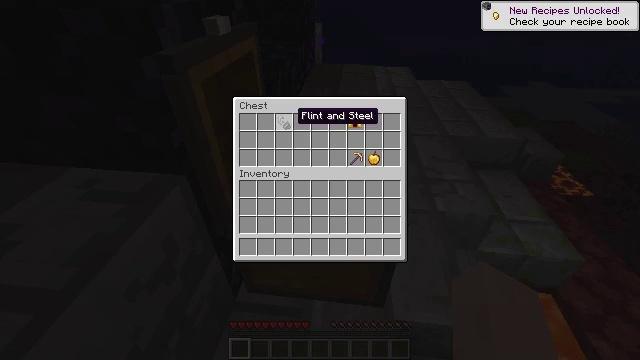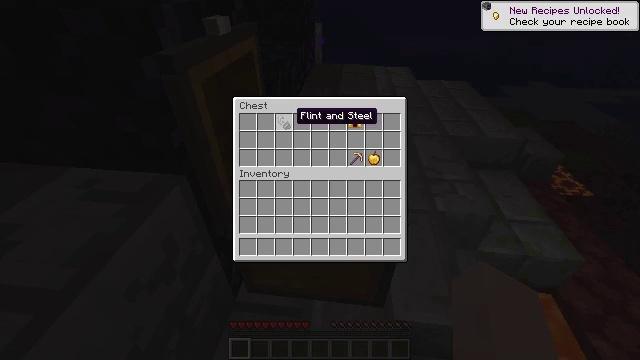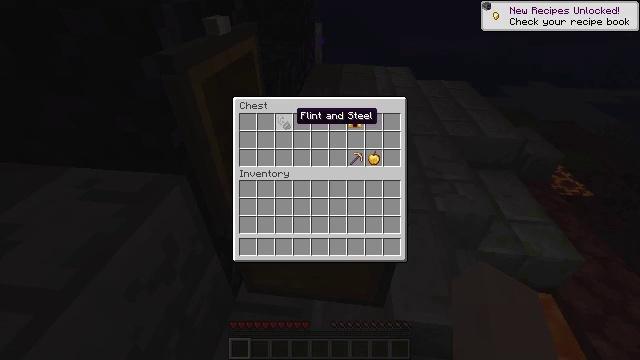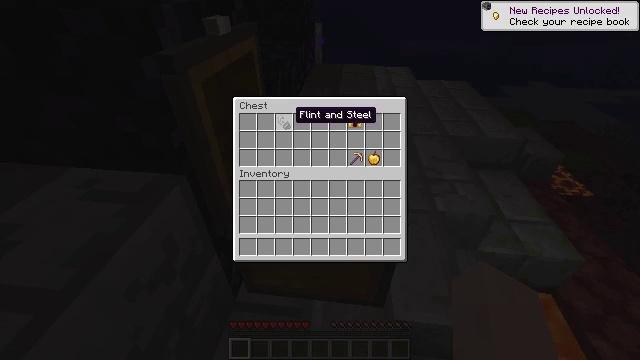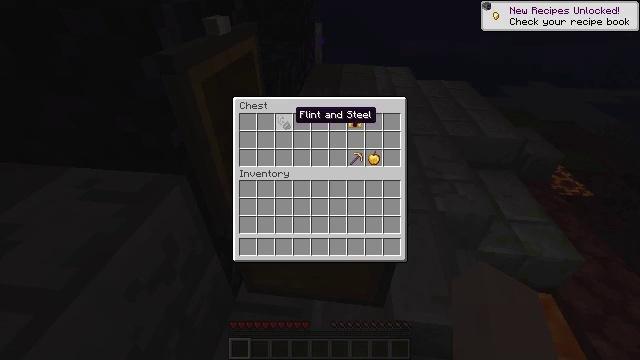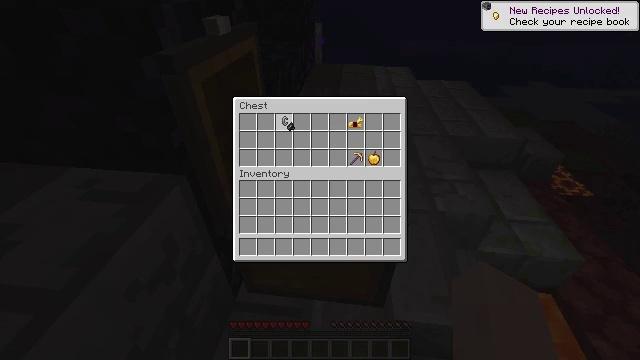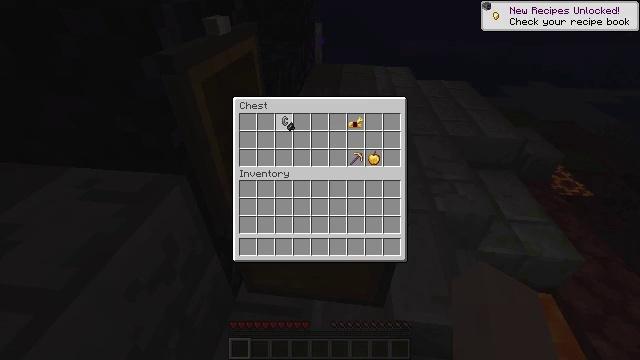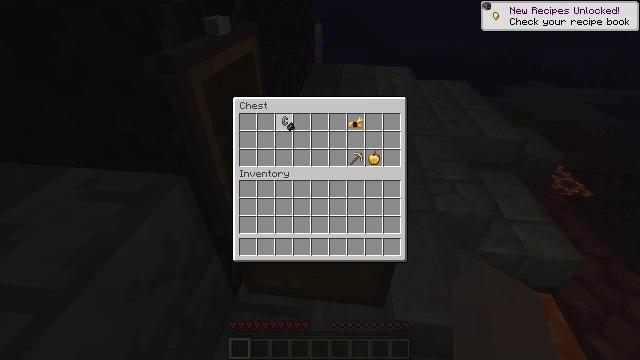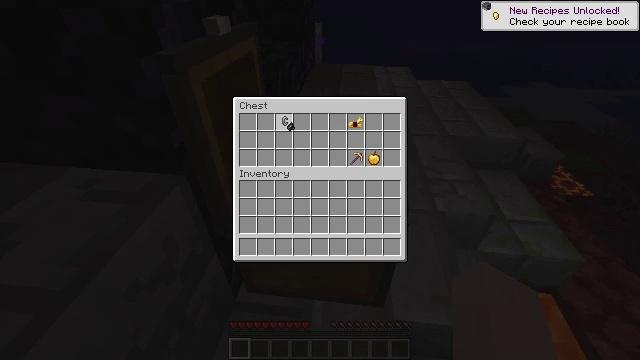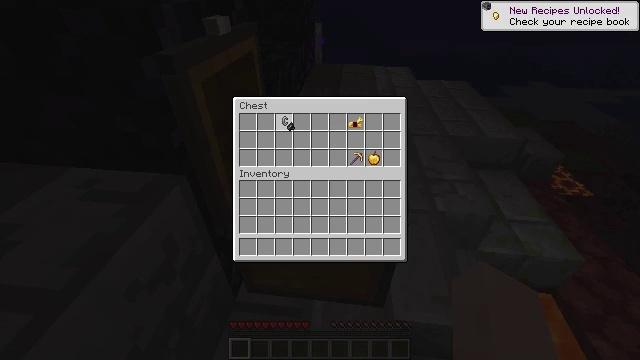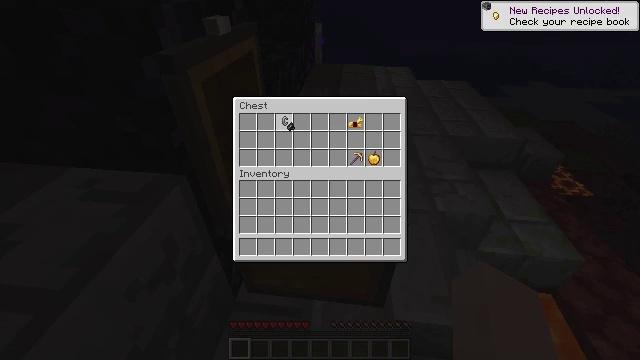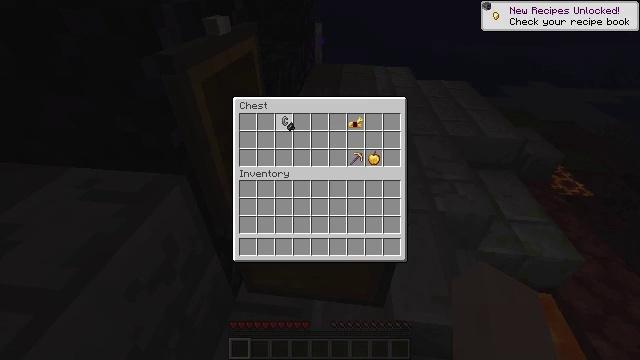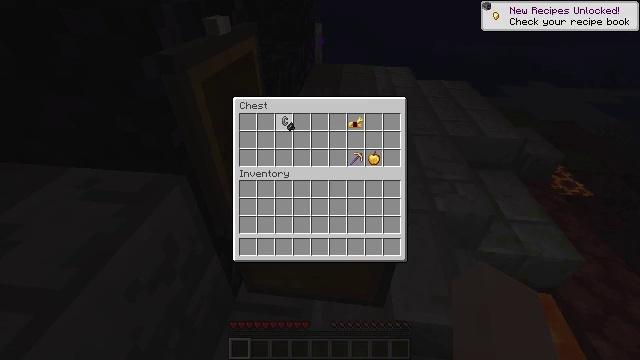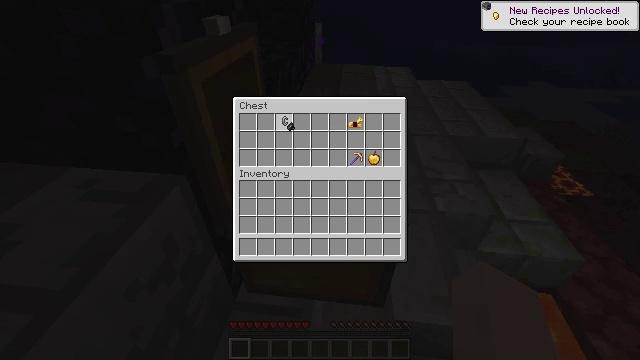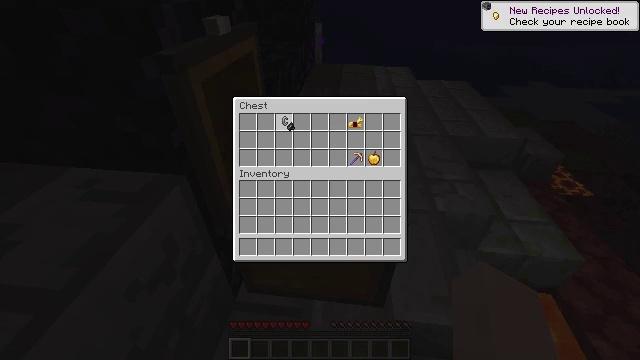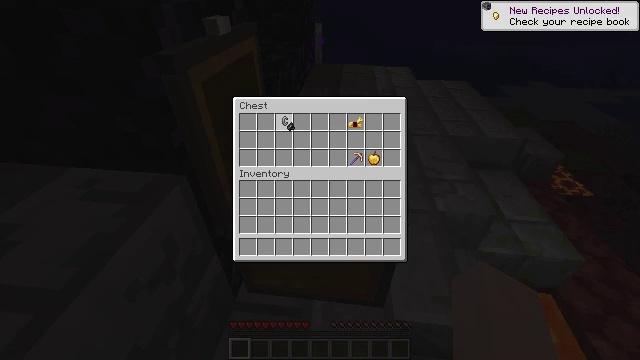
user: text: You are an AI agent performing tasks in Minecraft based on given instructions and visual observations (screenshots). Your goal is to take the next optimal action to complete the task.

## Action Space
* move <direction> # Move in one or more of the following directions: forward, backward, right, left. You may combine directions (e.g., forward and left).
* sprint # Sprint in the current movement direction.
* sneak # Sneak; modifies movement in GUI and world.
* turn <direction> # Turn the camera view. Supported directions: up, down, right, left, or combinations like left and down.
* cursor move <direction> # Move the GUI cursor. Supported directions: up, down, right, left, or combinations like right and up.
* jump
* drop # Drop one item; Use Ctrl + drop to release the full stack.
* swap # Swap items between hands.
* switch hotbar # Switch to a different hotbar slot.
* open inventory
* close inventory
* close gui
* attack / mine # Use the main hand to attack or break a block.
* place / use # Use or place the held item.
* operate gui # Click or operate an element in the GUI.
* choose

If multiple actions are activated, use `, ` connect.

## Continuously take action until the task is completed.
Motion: motion action
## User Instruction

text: Attack the chest to pick it up.
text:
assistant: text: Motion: no_op
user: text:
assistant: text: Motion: no_op
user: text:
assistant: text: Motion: no_op
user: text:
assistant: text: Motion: no_op
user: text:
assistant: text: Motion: operate gui
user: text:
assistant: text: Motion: operate gui
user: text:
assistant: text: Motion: operate gui
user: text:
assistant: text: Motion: no_op
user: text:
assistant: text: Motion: no_op
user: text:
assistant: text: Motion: no_op
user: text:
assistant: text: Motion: no_op
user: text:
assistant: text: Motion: no_op
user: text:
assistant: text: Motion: no_op
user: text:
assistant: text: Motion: operate gui
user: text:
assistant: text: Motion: operate gui
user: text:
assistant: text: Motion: no_op
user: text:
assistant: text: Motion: cursor move down
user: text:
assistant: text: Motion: no_op
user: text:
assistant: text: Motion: no_op
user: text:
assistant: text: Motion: no_op
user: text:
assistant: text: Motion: no_op
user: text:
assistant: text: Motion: no_op
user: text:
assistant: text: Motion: no_op
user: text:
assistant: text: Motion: cursor move down
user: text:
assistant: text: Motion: cursor move left and down
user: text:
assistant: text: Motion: no_op
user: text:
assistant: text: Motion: cursor move right and up
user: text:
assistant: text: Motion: cursor move right and up
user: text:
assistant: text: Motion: no_op
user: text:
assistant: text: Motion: no_op